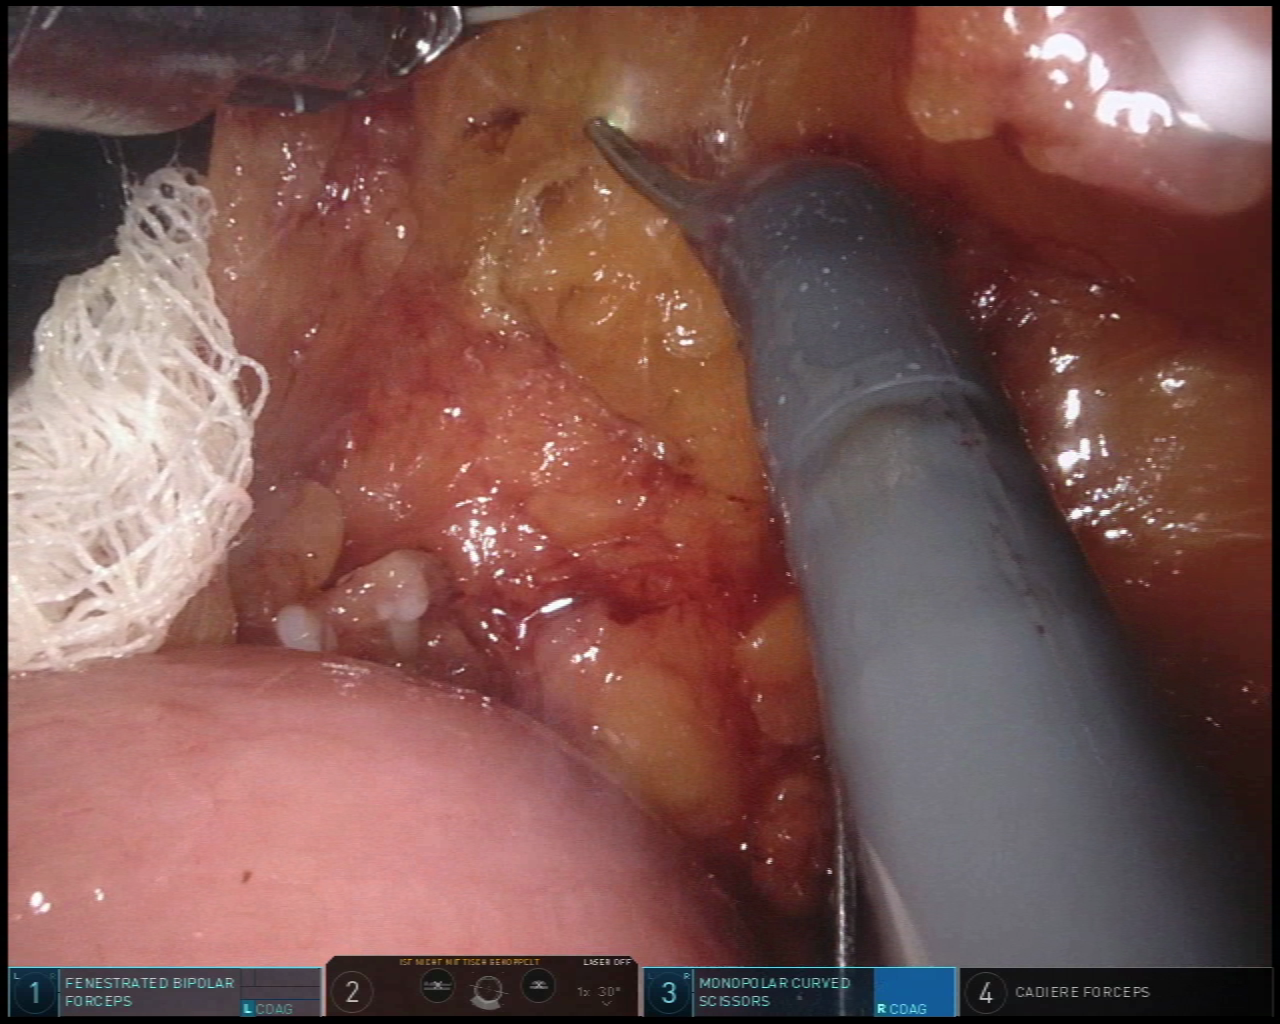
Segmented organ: small_intestine
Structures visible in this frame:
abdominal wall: no
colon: no
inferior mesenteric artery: no
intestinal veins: no
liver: no
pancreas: no
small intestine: yes
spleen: no
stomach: no
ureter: no
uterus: no
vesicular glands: no